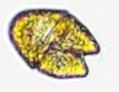
Label: Akashiwo